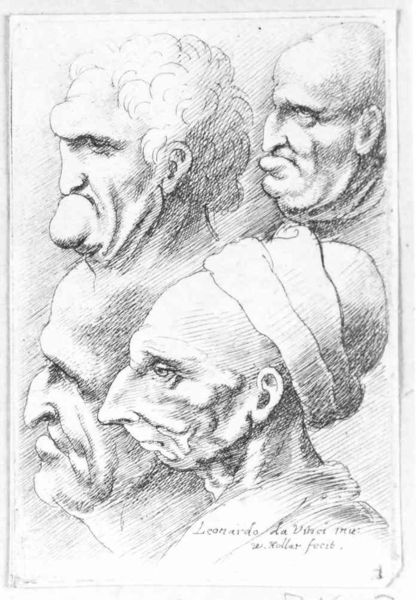
Titel: Vier verzerrte Köpfe
Künstler: Wenzel Hollar
Standort: Karlsruhe
Institution: Staatliche Kunsthalle Karlsruhe
Schlagwörter: kopf, mann, schatten, weiß, menschen, hut, köpfe, mund, männer, nase, ohr, profil, schwarz, skizze, stirn, zeichen, zeichnung, haube, alt, gesichter, kappe, mütze, profile, augen, falten, gesicht, bild, portrait, porträt, signatur, verzerrung, auge, haare, personen, kinn, lippe, lippen, locken, ohren, potrait, renaissance, papier, italien, studie, grafik, graphik, schattierung, monochrom, blue, hat, men, people, white, karikatur, black, face, figures, gray, hair, münder, nasen, nose, old, grimmig, old woman, print, foto, vier, alter, kohle, druckgraphik, schraffur, radierung, stich, humor, karrikatur, schwarzweiß, hässlich, bleistift, entwurf, portraits, lustig, stift, studien, seitenprofil, zeichnen, krankheit, man, roman, skin, struktur, ear, head, eyes, drawing, paper, skizzen, black and white, shadow, brow, chin, elderly, mouth, wrinkles, caricature, cartoon, etching, line, sketch, old man, komisch, curls, faces, pen, alte menschen, profilansicht, peasants, fratzen, grimassen, human, neck, leonardo, da vinci, leonardo da vinci, ink, italian, skizz, signature, verzerrt, bald, balding, ears, study, thinking, pencil, eye, lines, jew, jewish, jews, old men, lip, lips, chalk, four, cheek, missbildung, karikaturen, humans, reniassance, skzze, hatching, forehead, cross hatching, vinci, bard, hässlichkeit, angry, männerköpfe, zinken, physiognomie, heads, text, checks, noses, shape, turban, wig, charakterköpfe, griesgrämig, entstellung, frown, ugly, age, hari, denker, funny, wrinkle, strange, hakennasen, grotesque, karrikaturen, ohne zähne, da, 1, brows, busts, elder, fecit, handwriting, jaw, charicature, hollar, shite, copy, big nose, wenzel, contour, phlegmatic, sanguinic, choleric, melancholic, hippocrates, jaws, hook, weird, grotesques, mouths, caricatures, grumpy, silverpoint, yoda, characters, mose, charactature, monstrous, grotesschi, mean, deformed, profiles, 4 mens, old men profile, four old men, geschicht, frowning, emaciated, chins, long nose, 1400s, cartoons, fifteenth century, jowls, receding, necks, doppelkinn, four men, old people, frowns, big chin, hooked nose, hooked, deforemd, chinds, sprofiles, throats, underbite, deformity, heas